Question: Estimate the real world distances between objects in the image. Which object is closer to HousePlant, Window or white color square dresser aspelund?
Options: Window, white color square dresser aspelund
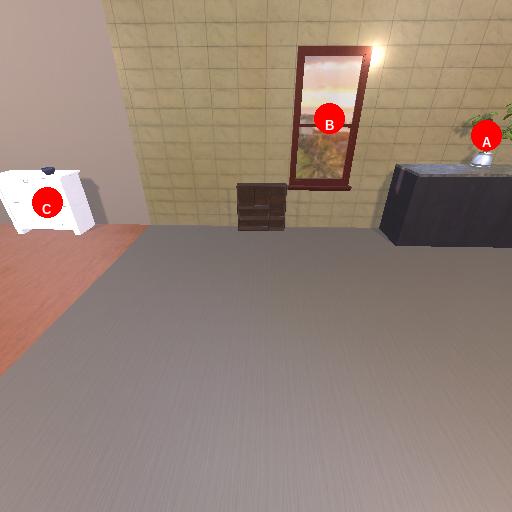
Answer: Window